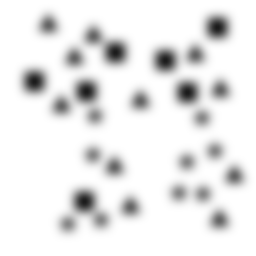
Squares: 7
Triangles: 11
Stars: 9
Total shapes: 27